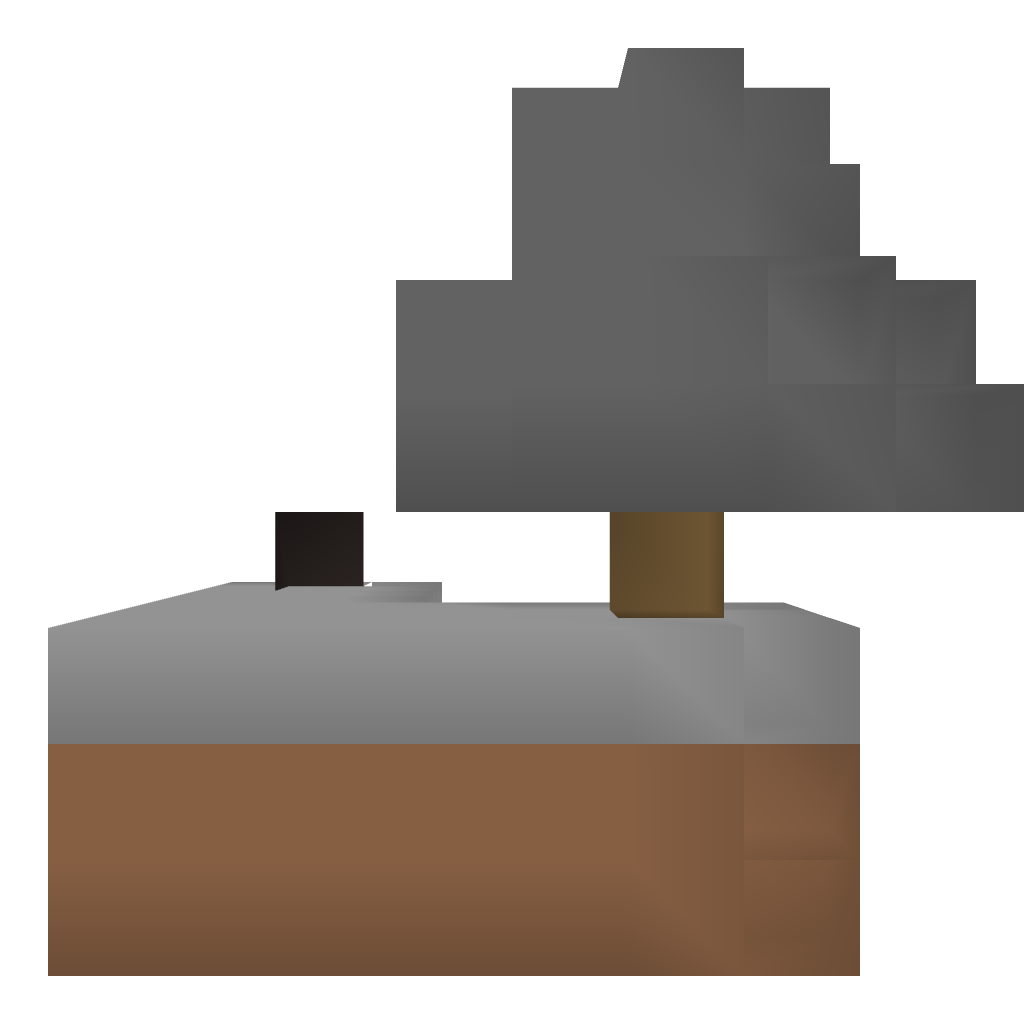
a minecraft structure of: Skyblock (Easy)